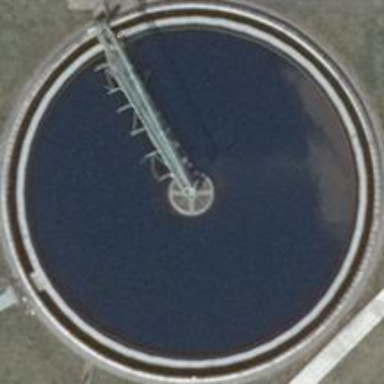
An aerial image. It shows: Body of wastewater.